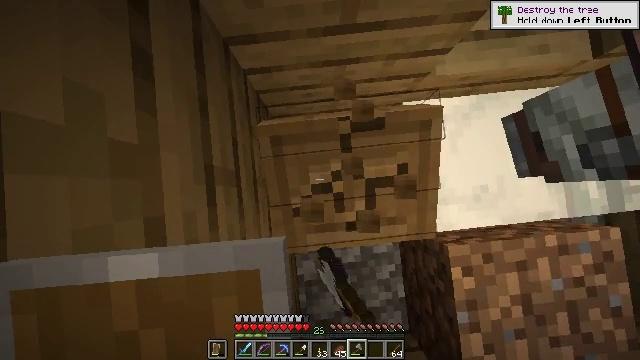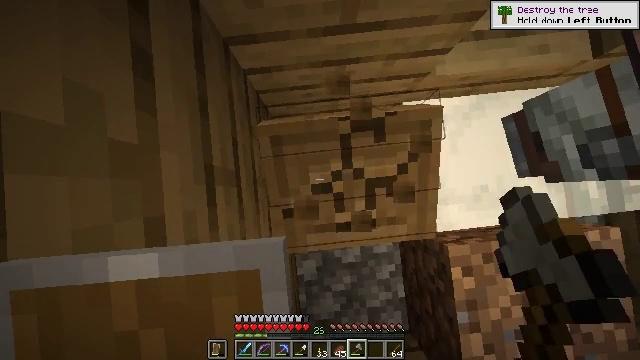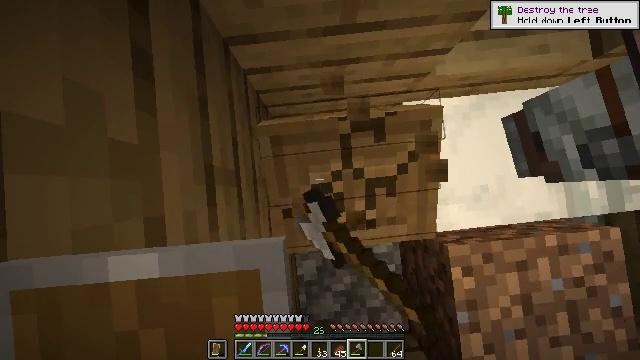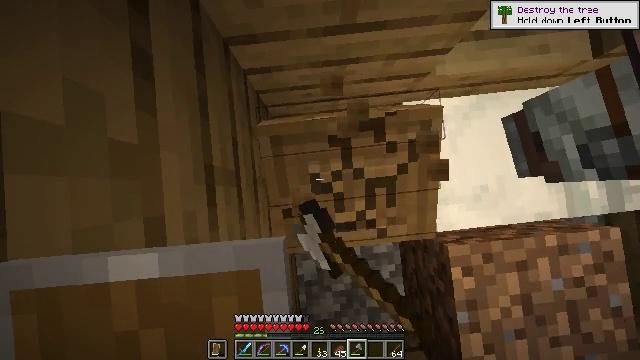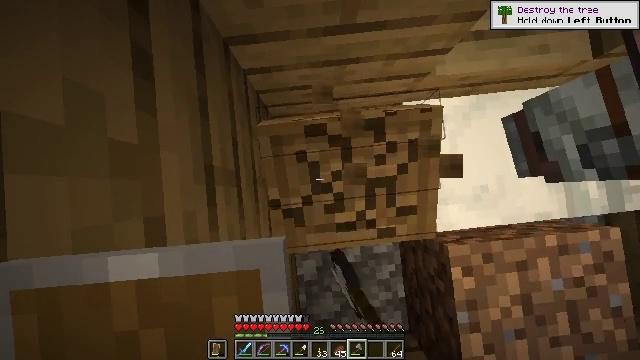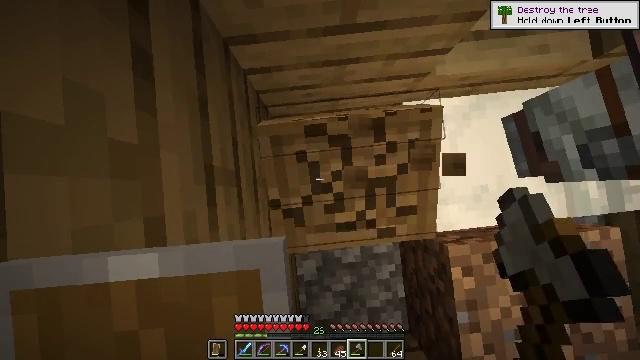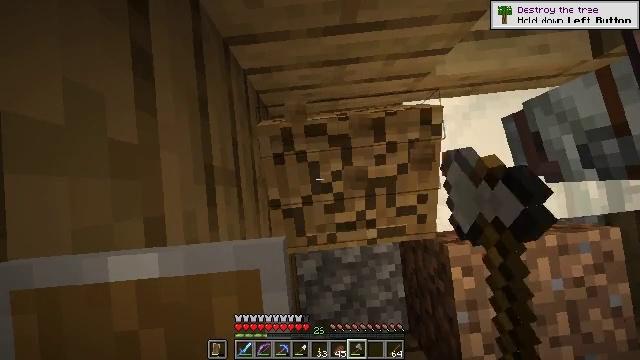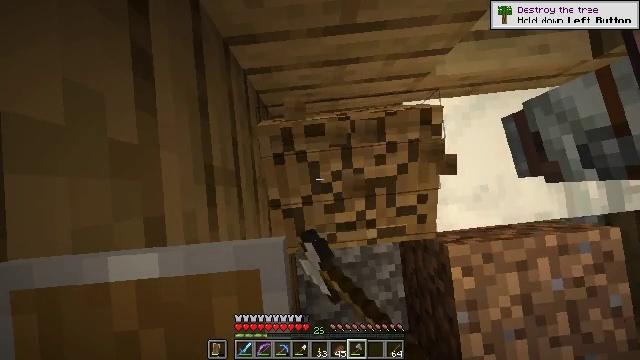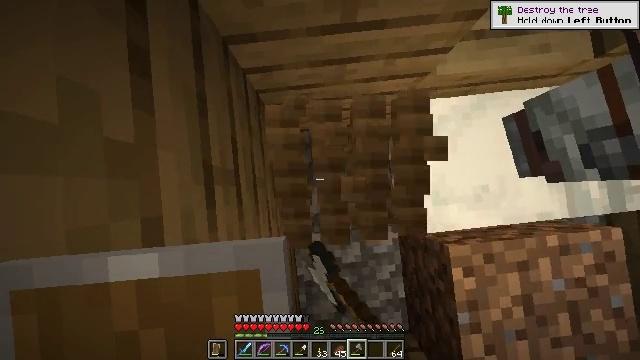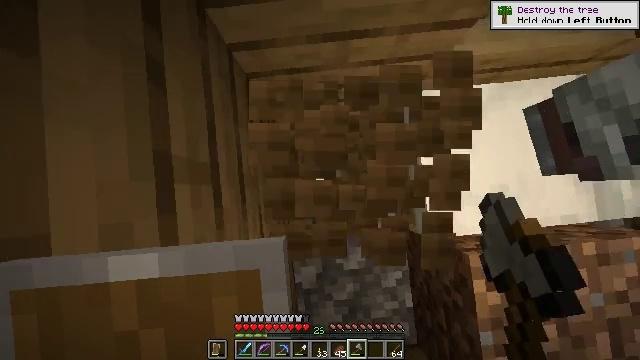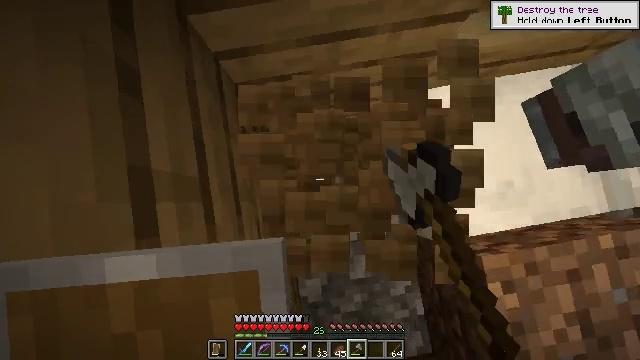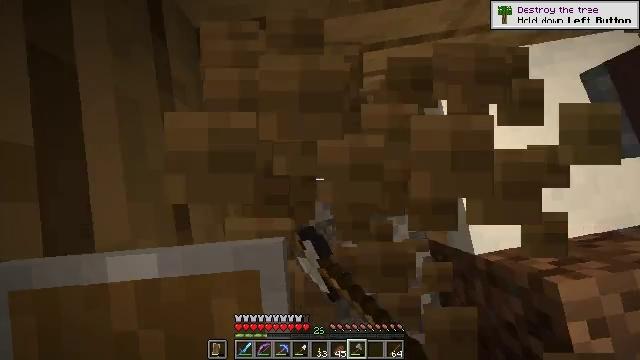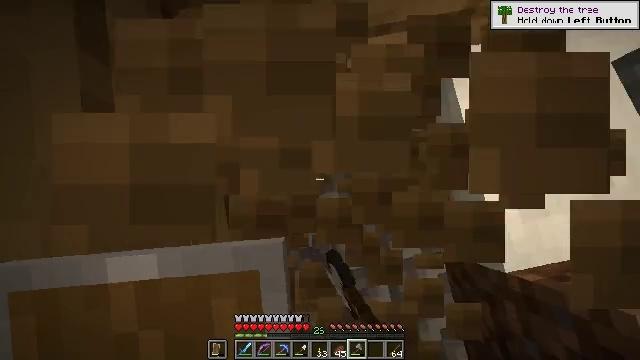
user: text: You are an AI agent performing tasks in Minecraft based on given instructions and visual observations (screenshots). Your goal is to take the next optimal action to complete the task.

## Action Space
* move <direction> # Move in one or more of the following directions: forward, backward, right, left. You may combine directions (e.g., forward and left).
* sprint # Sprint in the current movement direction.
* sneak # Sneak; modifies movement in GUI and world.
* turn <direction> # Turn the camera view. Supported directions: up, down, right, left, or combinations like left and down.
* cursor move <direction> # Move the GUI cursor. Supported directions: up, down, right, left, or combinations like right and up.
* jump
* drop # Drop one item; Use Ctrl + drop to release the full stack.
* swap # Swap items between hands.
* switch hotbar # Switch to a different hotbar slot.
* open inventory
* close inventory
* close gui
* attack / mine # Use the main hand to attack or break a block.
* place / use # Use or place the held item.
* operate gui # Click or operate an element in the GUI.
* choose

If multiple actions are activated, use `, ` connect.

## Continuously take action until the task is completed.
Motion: motion action
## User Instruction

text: Left-click to mine the lectern.
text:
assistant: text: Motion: attack / mine
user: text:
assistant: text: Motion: attack / mine
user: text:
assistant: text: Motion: attack / mine
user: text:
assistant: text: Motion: attack / mine
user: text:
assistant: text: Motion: attack / mine
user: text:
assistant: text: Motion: attack / mine
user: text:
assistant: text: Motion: attack / mine
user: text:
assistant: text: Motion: attack / mine
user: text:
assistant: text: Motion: attack / mine
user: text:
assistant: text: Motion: turn right and up, attack / mine
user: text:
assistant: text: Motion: attack / mine
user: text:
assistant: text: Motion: turn right and up, attack / mine
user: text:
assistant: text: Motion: no_op